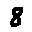
Label: 8